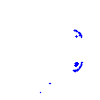
Particle: pion